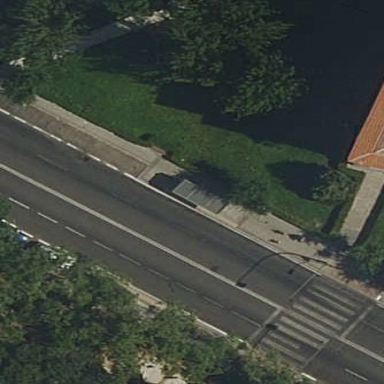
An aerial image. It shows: Garden with kerb border.